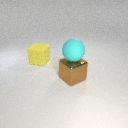
large yellow rubber cube behind large brown metal cube